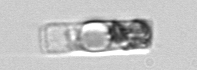
Label: Guinardia_delicatula